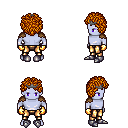
a pixel art fantasy rpg character, male body template, dark elf, purple skin, leather shoulder armor, gold greaves, dark blonde curly afro hairstyle, iron tiara, gold gloves, metal boots, four views (front, back, left, right), 2x2 character sprite sheet, small pixel art, hard edges, no anti-aliasing